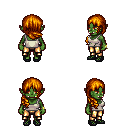
a pixel art fantasy rpg character, female body template, orc, green skin, white pirate shirt, gold greaves, dark blonde right-swept hairstyle, bracelets, ghillies, four views (front, back, left, right), 2x2 character sprite sheet, small pixel art, hard edges, no anti-aliasing